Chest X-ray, PA view. Patient: 53 years old, sex M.
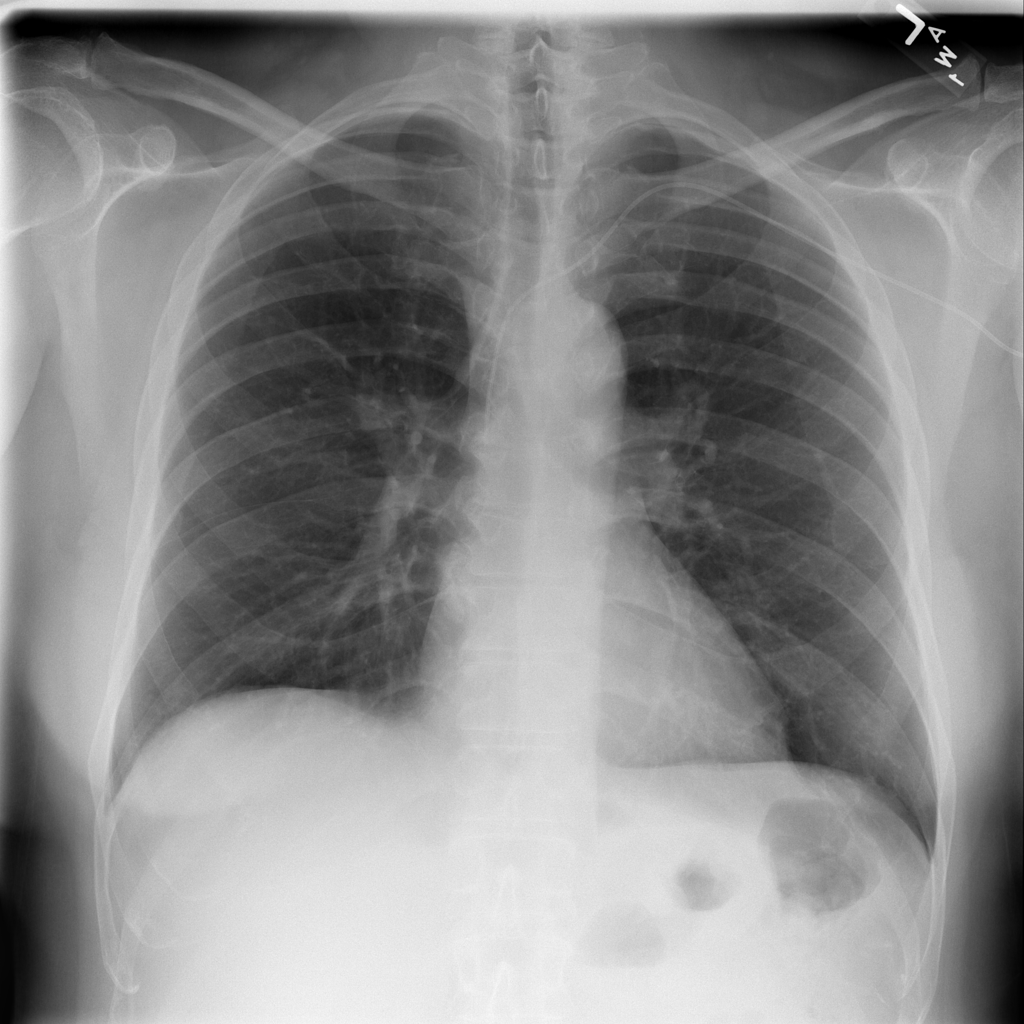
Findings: No Finding